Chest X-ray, AP view. Patient: 58 years old, sex F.
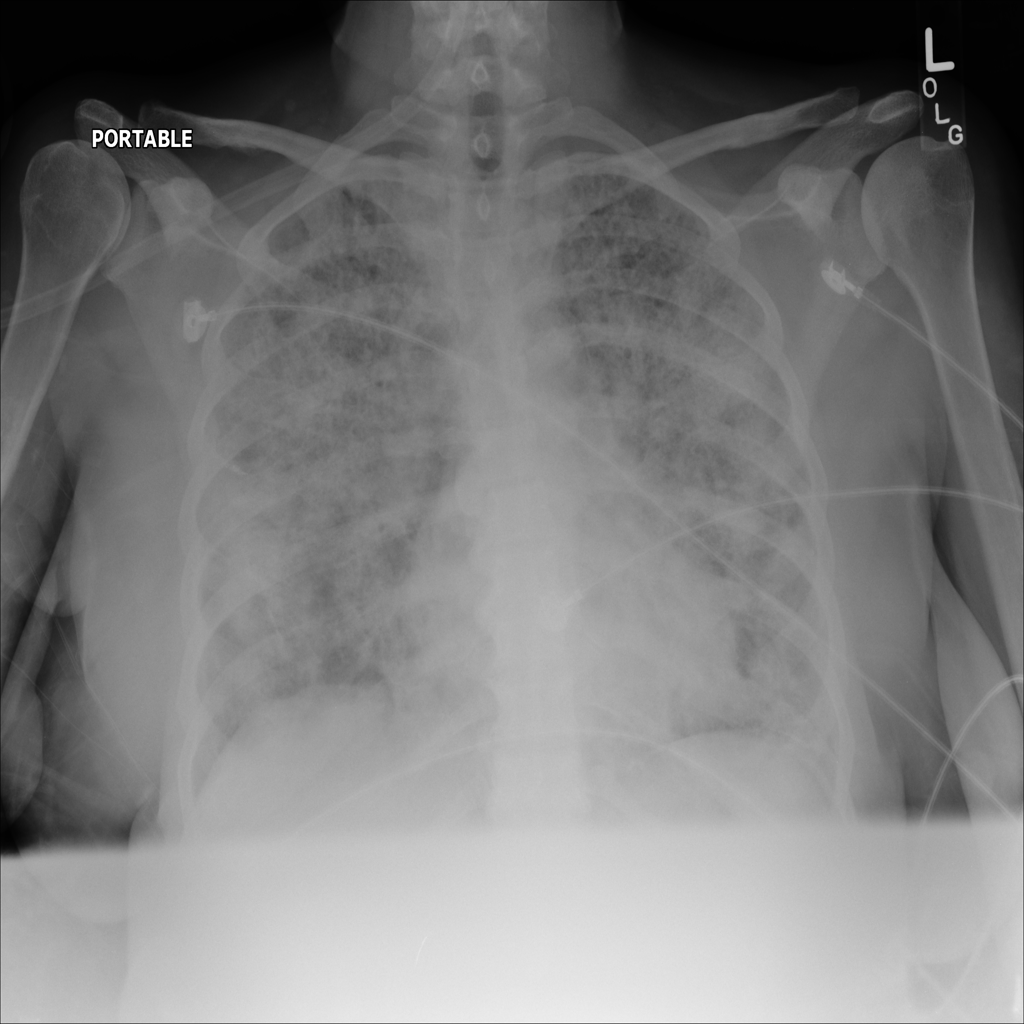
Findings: No Finding